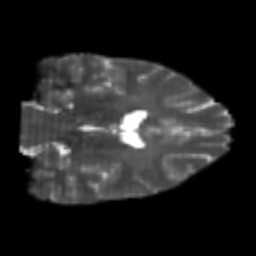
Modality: T2w
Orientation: coronal
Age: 21
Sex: female
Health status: healthy
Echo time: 0.074 s